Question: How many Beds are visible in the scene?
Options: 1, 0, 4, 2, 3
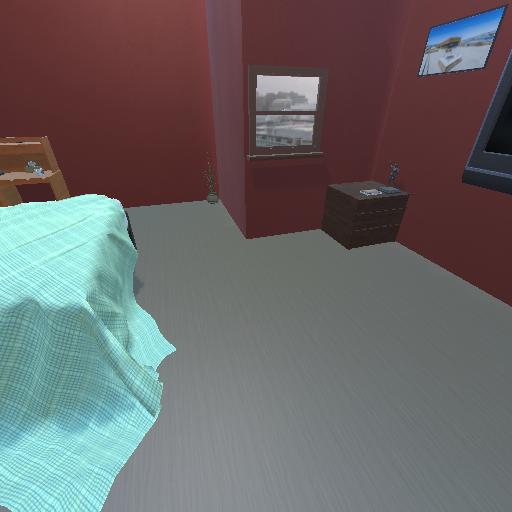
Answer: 1